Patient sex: F
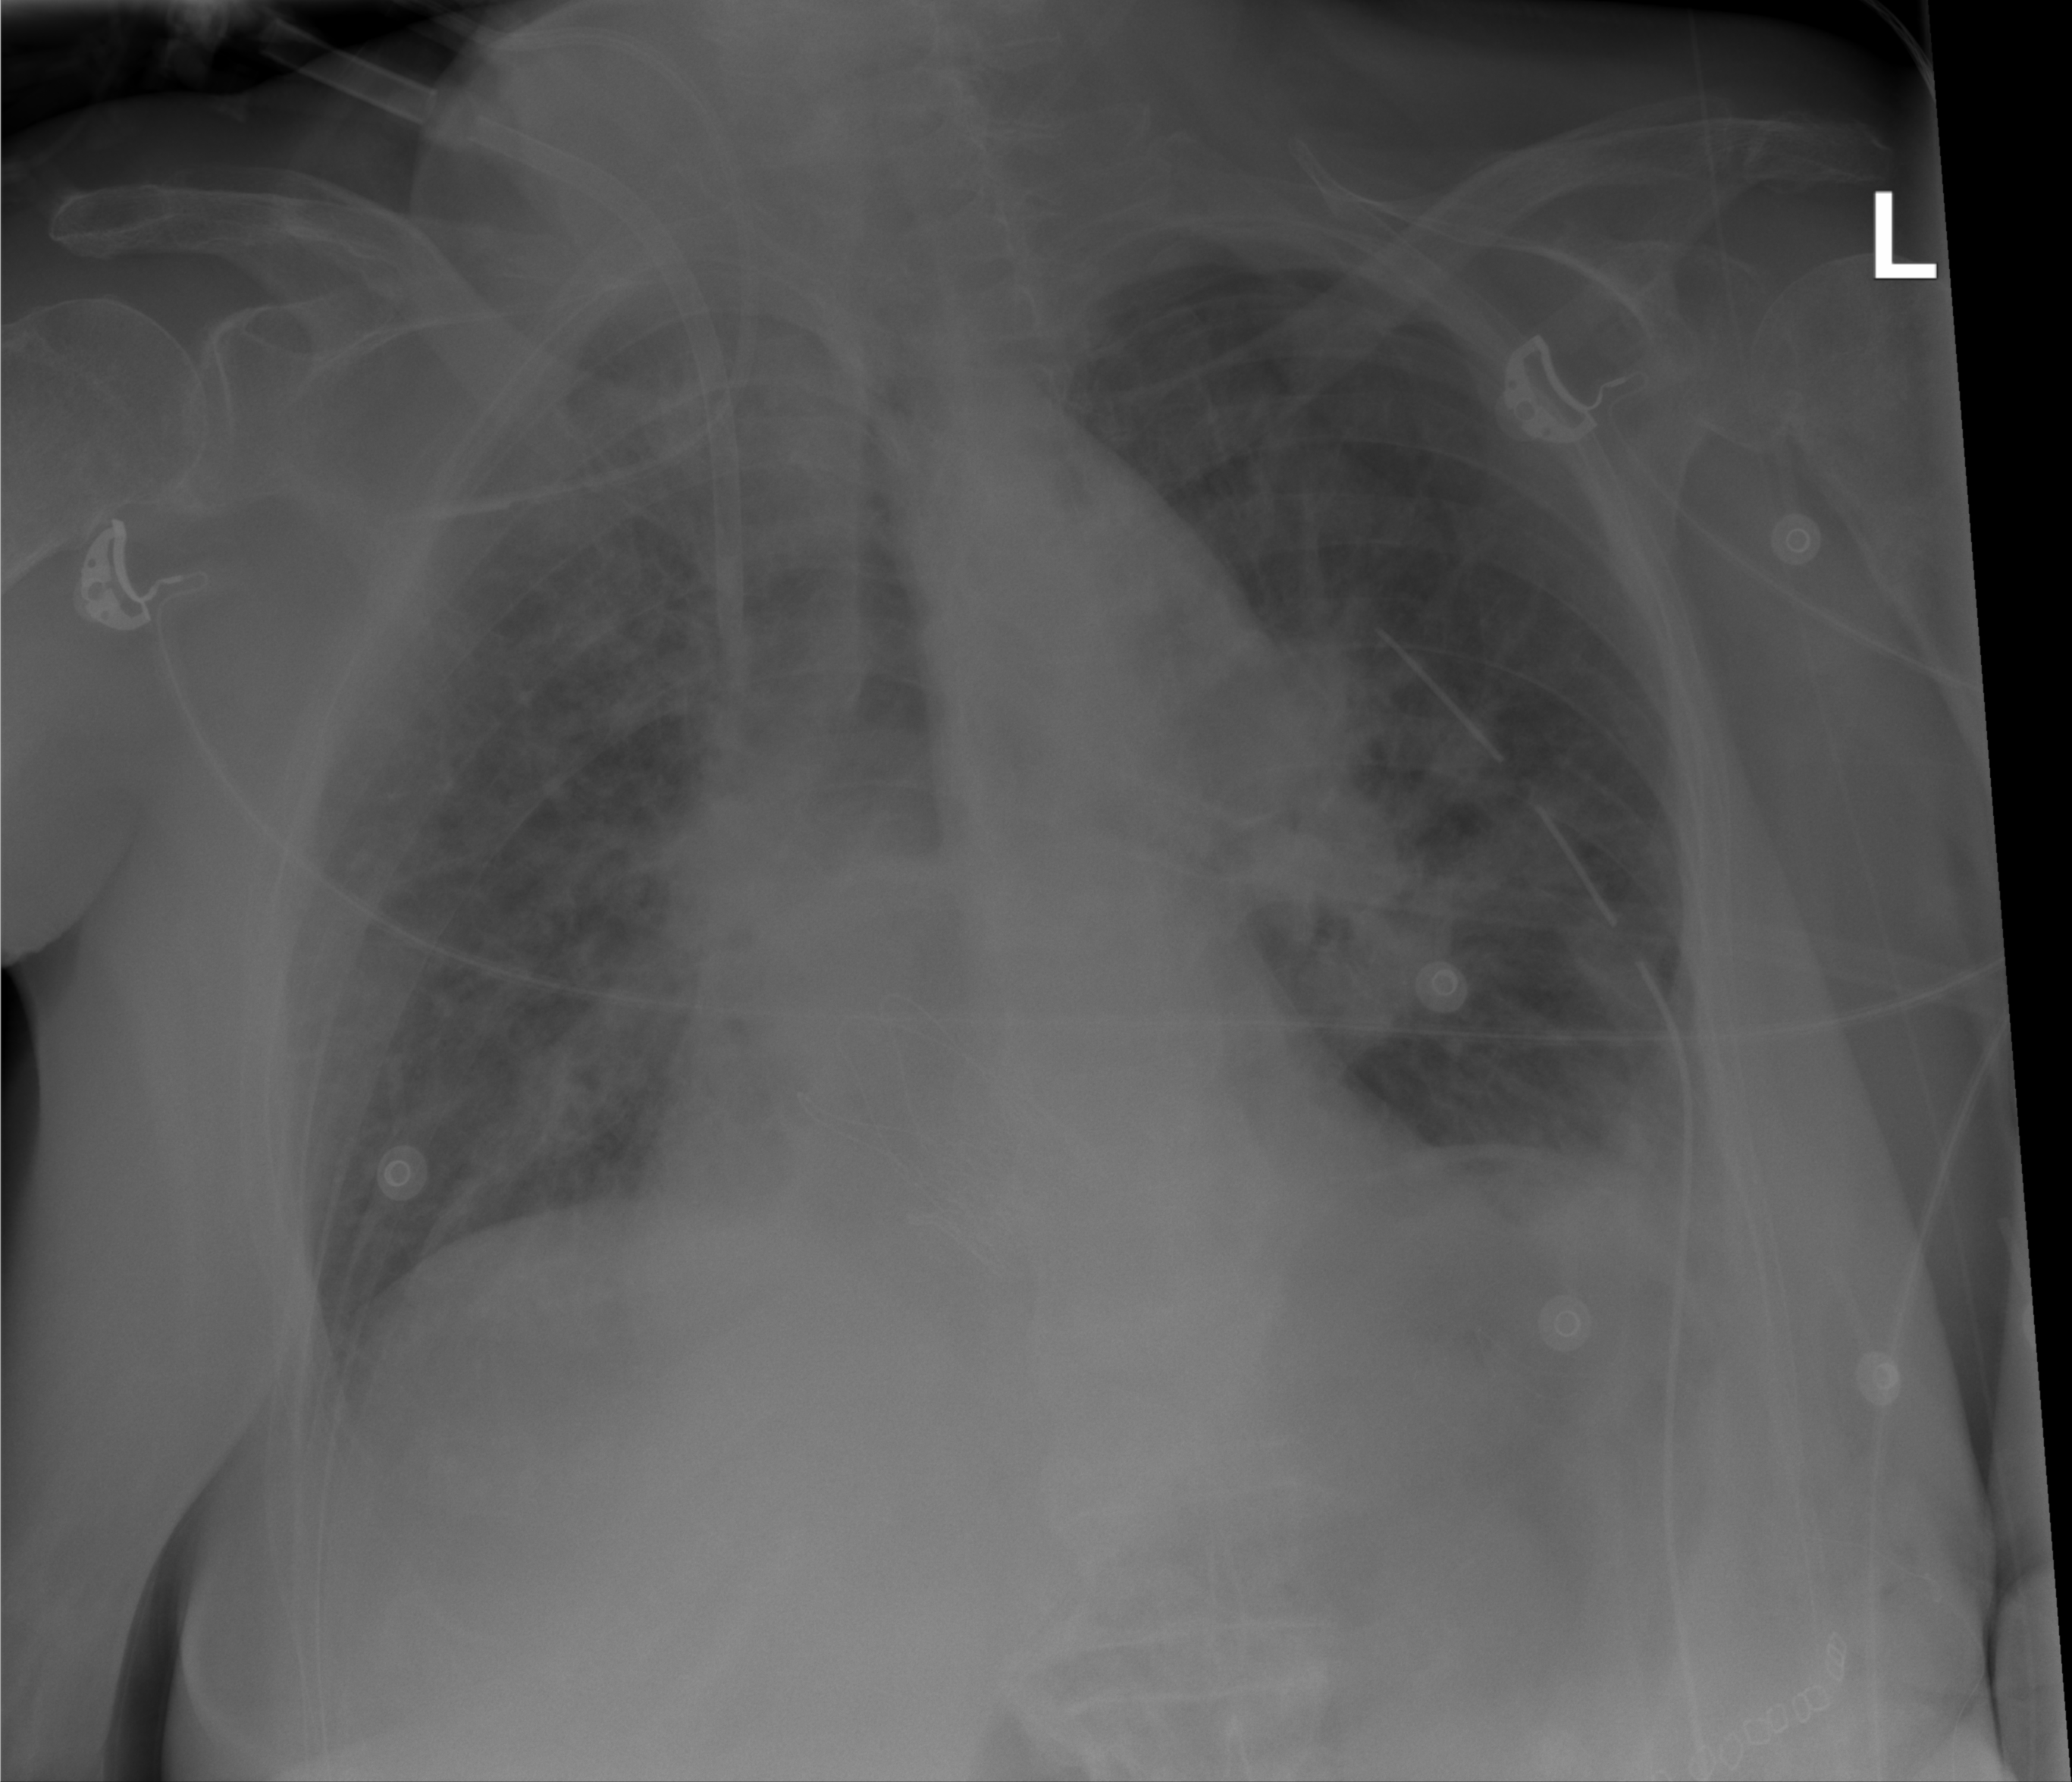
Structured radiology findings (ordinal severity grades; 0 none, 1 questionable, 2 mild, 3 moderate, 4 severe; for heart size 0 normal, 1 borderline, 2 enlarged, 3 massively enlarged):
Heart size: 1
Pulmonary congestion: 2
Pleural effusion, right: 0
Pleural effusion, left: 1
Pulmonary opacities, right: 3
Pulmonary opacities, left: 2
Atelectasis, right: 0
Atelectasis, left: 2